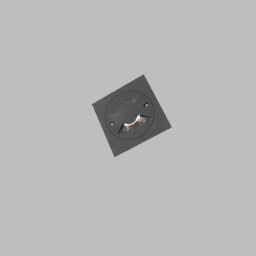
Label: lighting